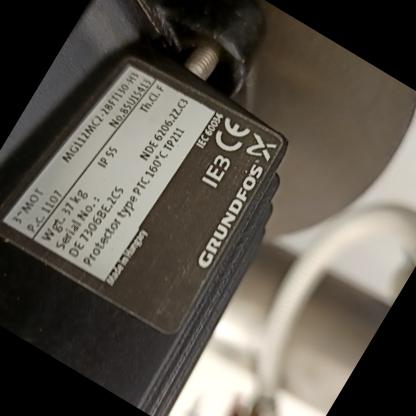
Klasa: tabliczka-znamionowa